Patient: sex F, age 27
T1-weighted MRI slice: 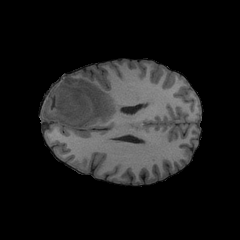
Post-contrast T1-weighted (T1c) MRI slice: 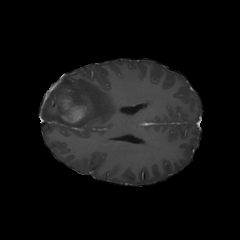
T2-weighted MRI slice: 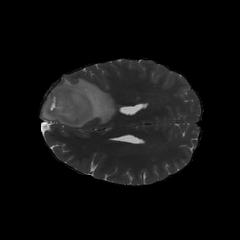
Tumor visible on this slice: yes
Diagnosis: Astrocytoma, IDH-mutant
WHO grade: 4